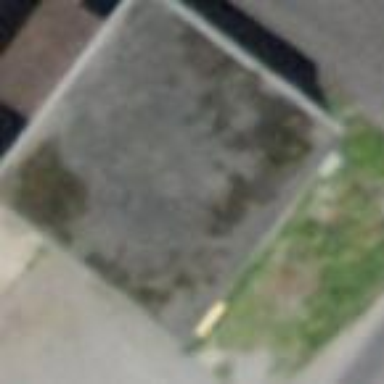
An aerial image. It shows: Building with flat roof.